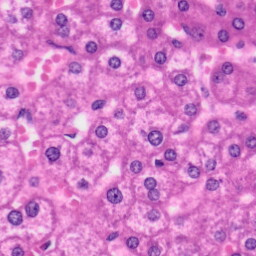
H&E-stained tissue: Liver